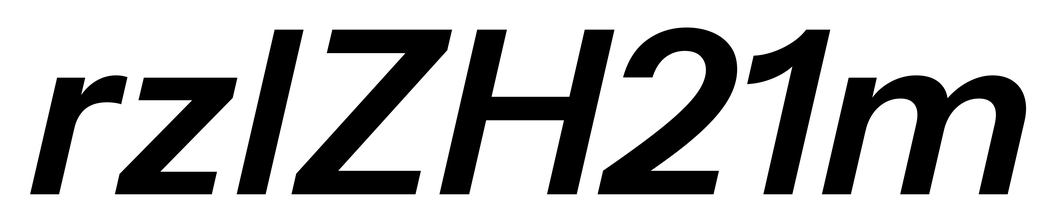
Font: InstrumentSans-Italic_SemiBold_Italic